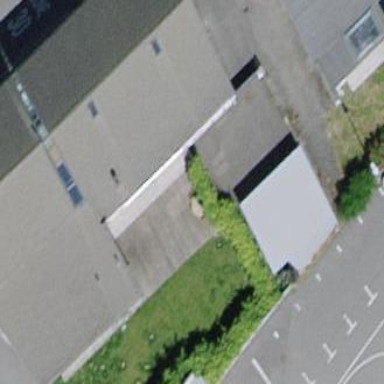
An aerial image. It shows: Office building.